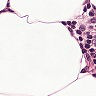
Metastatic tissue present: no